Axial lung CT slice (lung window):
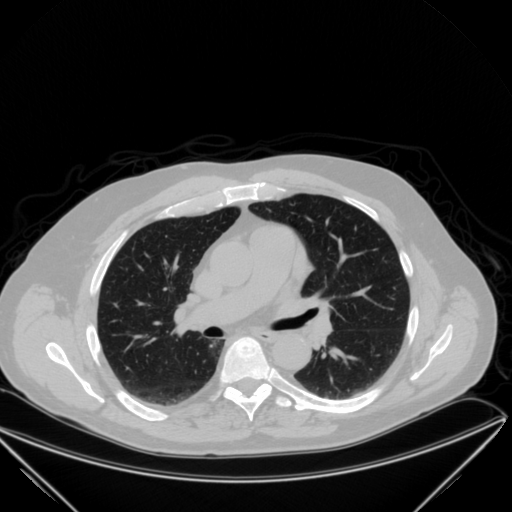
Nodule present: no